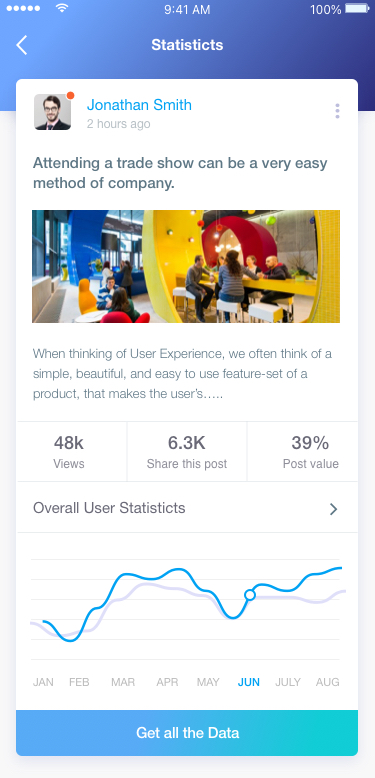
Text in this UI design:
Statisticts
Get all the Data
Attending a trade show can be a very easy method of company.
When thinking of User Experience, we often think of a simple, beautiful, and easy to use feature-set of a product, that makes the user’s…..
48k
Views
39%
Post value
6.3K
Share this post
Overall User Statisticts
JAN     FEB       MAR       APR      MAY      JUN     JULY     AUG
Jonathan Smith
2 hours ago